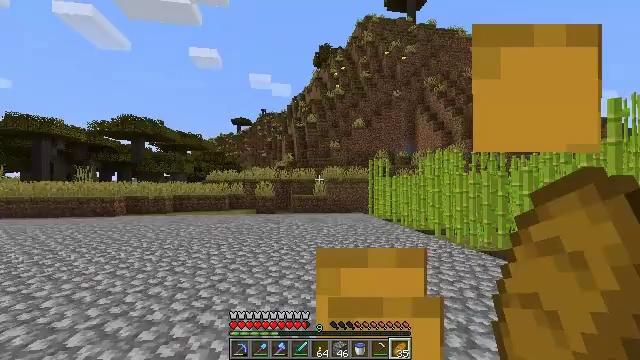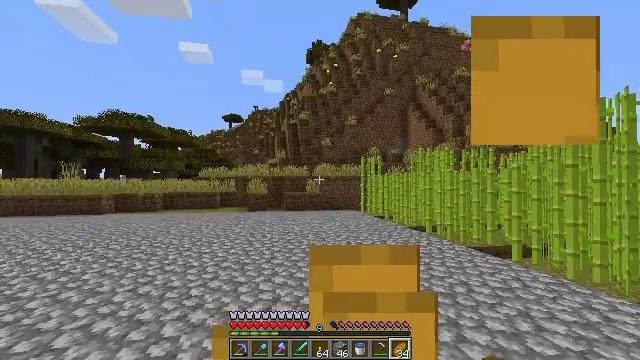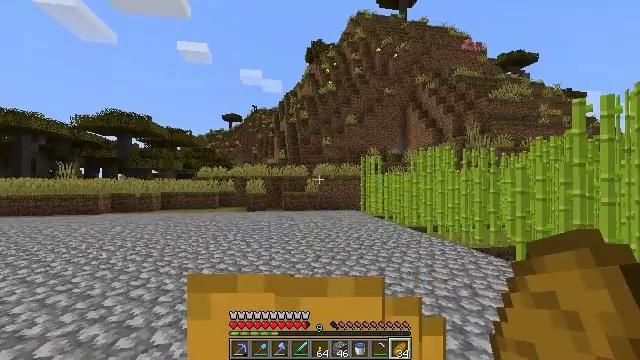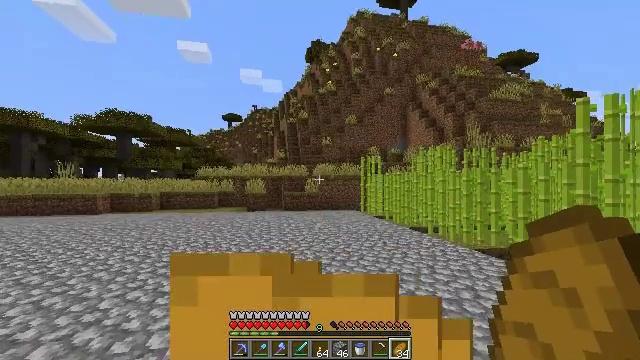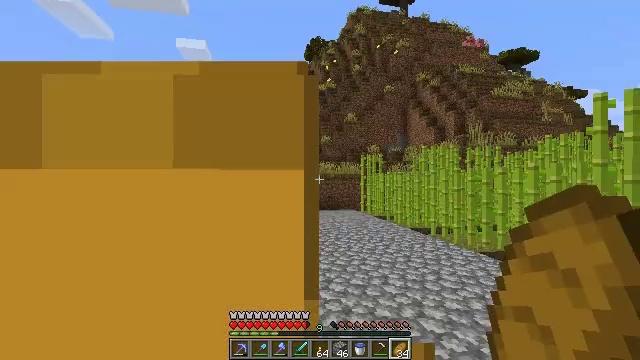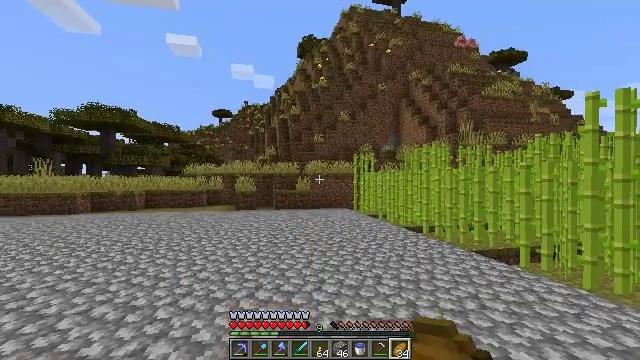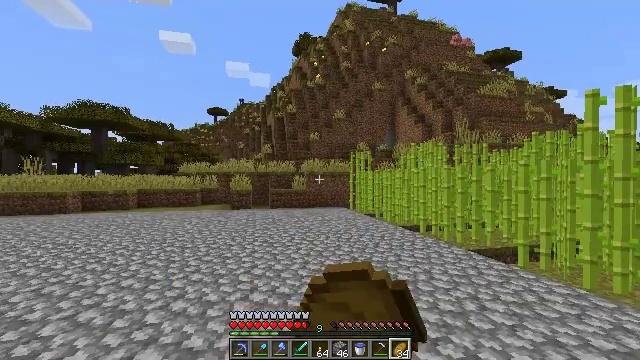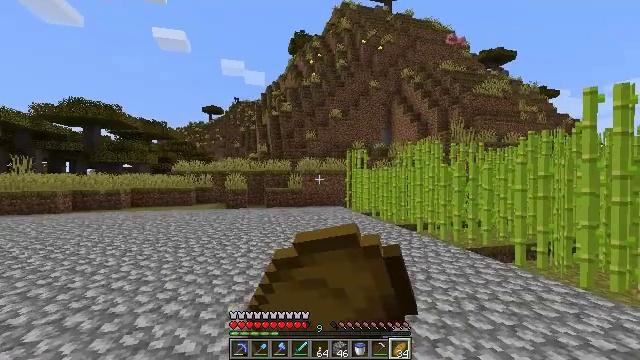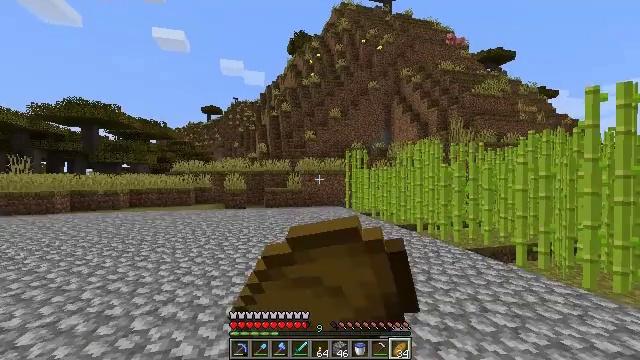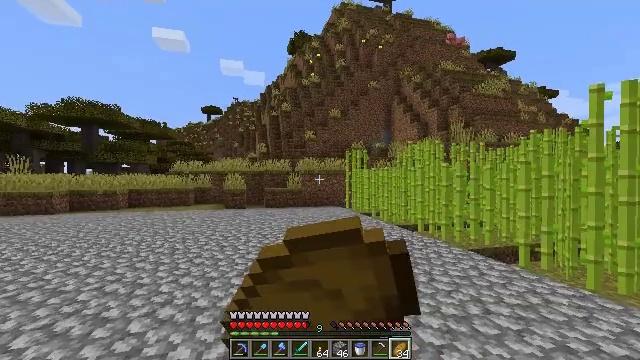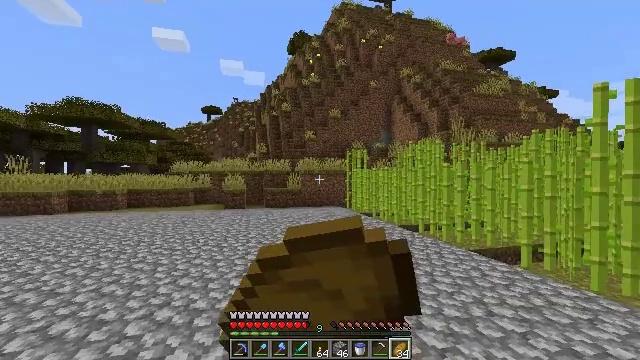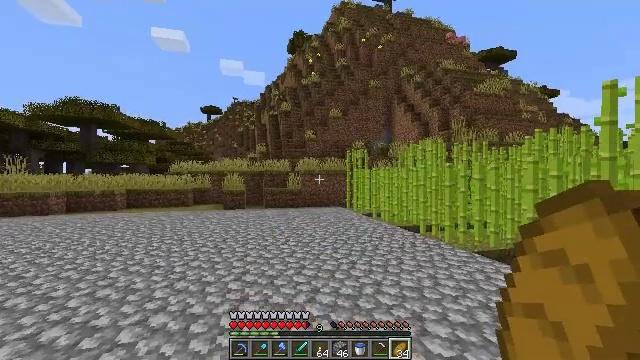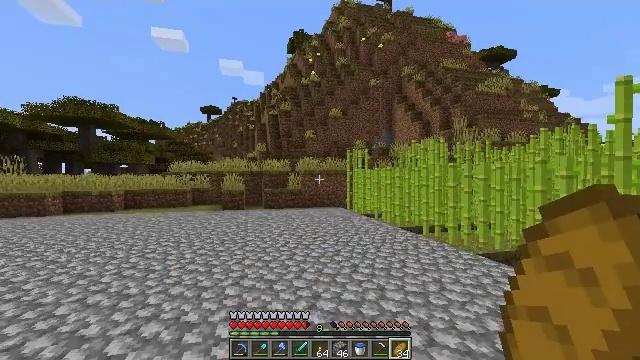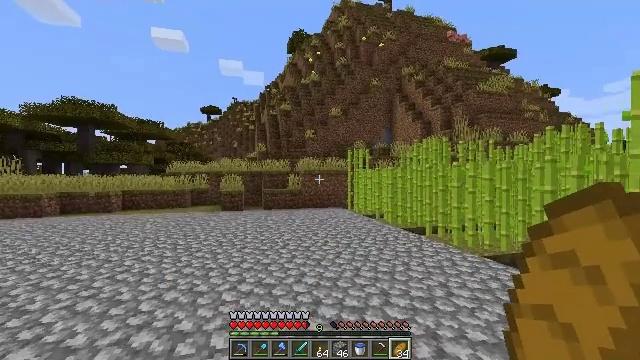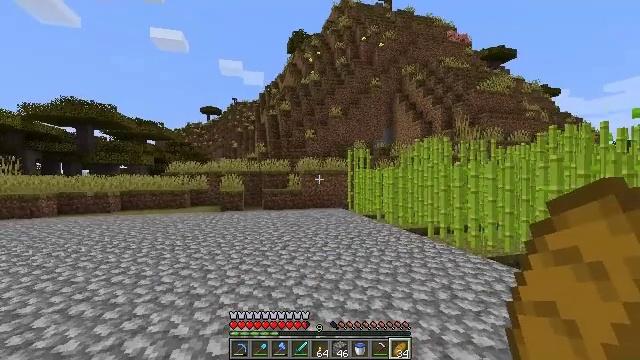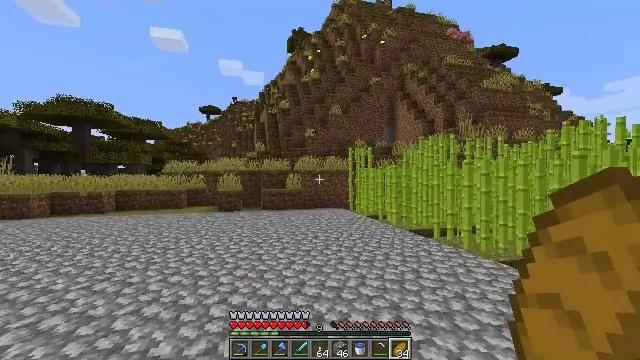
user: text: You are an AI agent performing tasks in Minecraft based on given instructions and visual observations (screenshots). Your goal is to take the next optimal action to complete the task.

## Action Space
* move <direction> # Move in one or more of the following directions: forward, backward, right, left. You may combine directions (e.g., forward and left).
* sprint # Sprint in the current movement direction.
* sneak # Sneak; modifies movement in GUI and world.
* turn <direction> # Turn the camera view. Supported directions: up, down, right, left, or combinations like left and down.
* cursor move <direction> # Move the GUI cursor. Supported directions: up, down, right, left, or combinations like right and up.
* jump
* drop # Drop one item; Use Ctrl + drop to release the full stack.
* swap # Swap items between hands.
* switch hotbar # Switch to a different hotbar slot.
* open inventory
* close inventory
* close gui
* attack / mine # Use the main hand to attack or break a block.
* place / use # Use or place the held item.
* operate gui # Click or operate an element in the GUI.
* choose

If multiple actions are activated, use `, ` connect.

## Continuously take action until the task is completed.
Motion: motion action
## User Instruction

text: Mine the sugar cane near rivers.
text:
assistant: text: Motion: move forward, turn right, use / place
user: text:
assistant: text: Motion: move forward, use / place
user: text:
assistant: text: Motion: move forward, use / place
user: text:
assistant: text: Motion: move forward, use / place
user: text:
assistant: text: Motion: move forward, turn right, use / place
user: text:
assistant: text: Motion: move forward, use / place
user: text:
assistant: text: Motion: move forward, use / place
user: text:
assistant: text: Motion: move forward, use / place
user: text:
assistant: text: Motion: move forward, use / place
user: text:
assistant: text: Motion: move forward, use / place
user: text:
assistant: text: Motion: move forward
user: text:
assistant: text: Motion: move forward
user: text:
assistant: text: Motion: move forward
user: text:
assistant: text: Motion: move forward
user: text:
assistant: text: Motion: move forward
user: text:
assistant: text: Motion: move forward
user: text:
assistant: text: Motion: move forward
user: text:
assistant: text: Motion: no_op
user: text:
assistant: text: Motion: switch to hotbar 7
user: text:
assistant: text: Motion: switch to hotbar 7
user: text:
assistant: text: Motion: switch to hotbar 7
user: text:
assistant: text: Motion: switch to hotbar 7
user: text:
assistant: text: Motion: switch to hotbar 7
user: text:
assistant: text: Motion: no_op
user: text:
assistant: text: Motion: no_op
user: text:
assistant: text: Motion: no_op
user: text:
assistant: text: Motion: no_op
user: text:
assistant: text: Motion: no_op
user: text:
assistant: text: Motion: no_op
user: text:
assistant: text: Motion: no_op